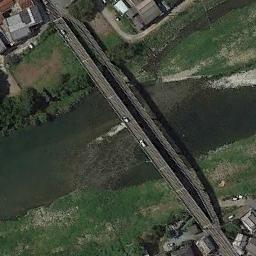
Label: bridge